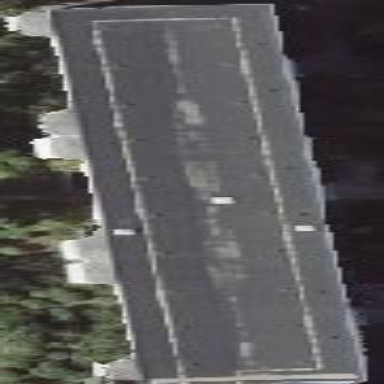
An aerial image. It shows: Flat-roofed apartment building.